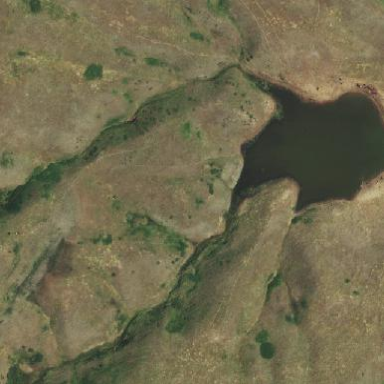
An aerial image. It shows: Reservoir.